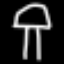
Label: mushroom